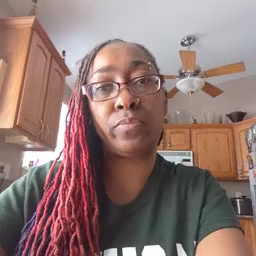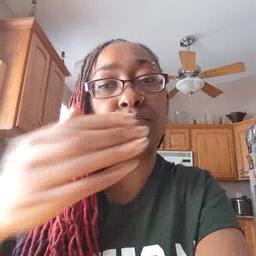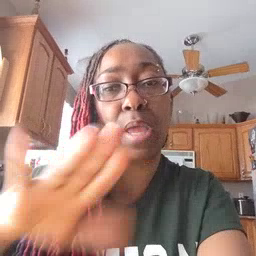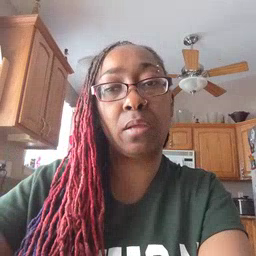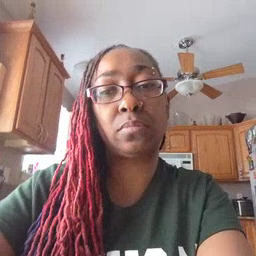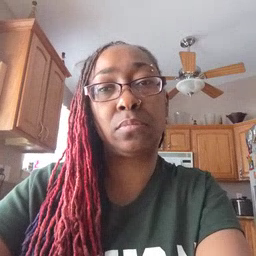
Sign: bad